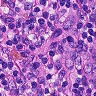
Metastatic tissue present: no